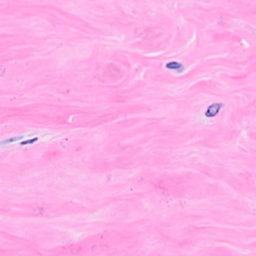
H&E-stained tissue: Breast